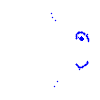
Particle: electron